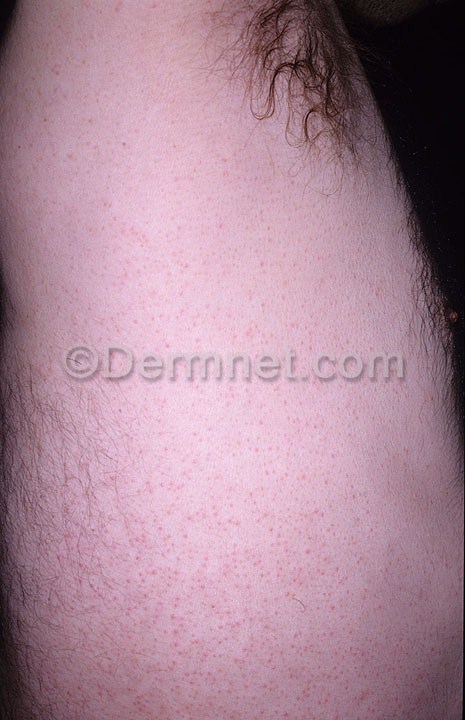
Disease: Exanthems and Drug Eruptions